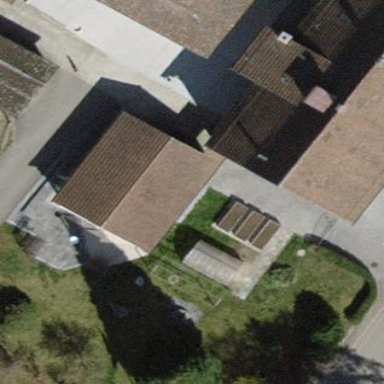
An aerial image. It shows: Building with tiled roof.